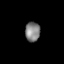
Tissue: lung
Cell type: Epithelial cells
Senescence score: 0.2372
Nuclear area (px): 289
Mean DAPI intensity: 128.166